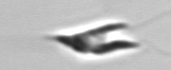
Label: Chrysochromulina_lanceolata